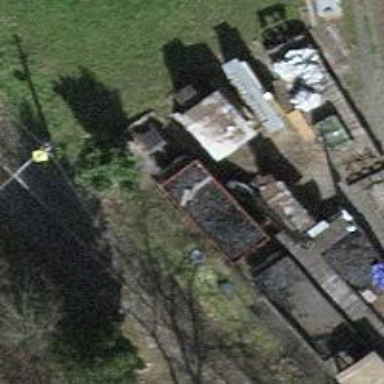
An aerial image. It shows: Preserved railway yard.